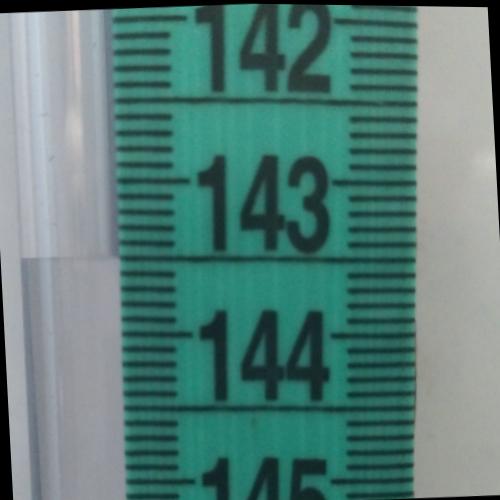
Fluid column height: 143.5 cm